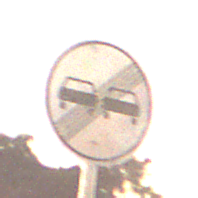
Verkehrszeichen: EndeUeberholverbot
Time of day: Night
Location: Outdoor (Suburban)
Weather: Clear
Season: NotSpecified
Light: Artificial